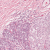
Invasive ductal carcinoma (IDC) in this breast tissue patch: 0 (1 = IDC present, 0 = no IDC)